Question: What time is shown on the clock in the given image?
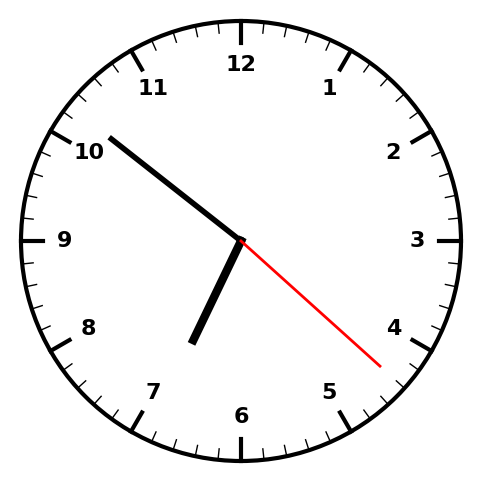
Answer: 06:51:22